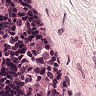
Metastatic tissue present: no